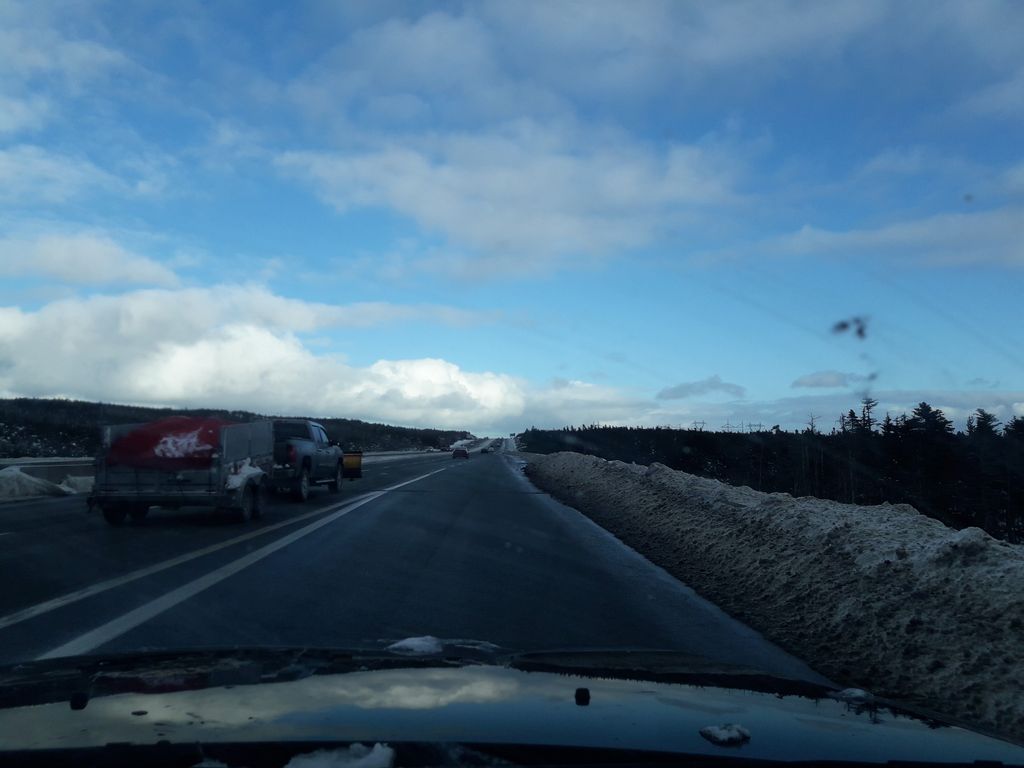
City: st_johns